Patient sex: M
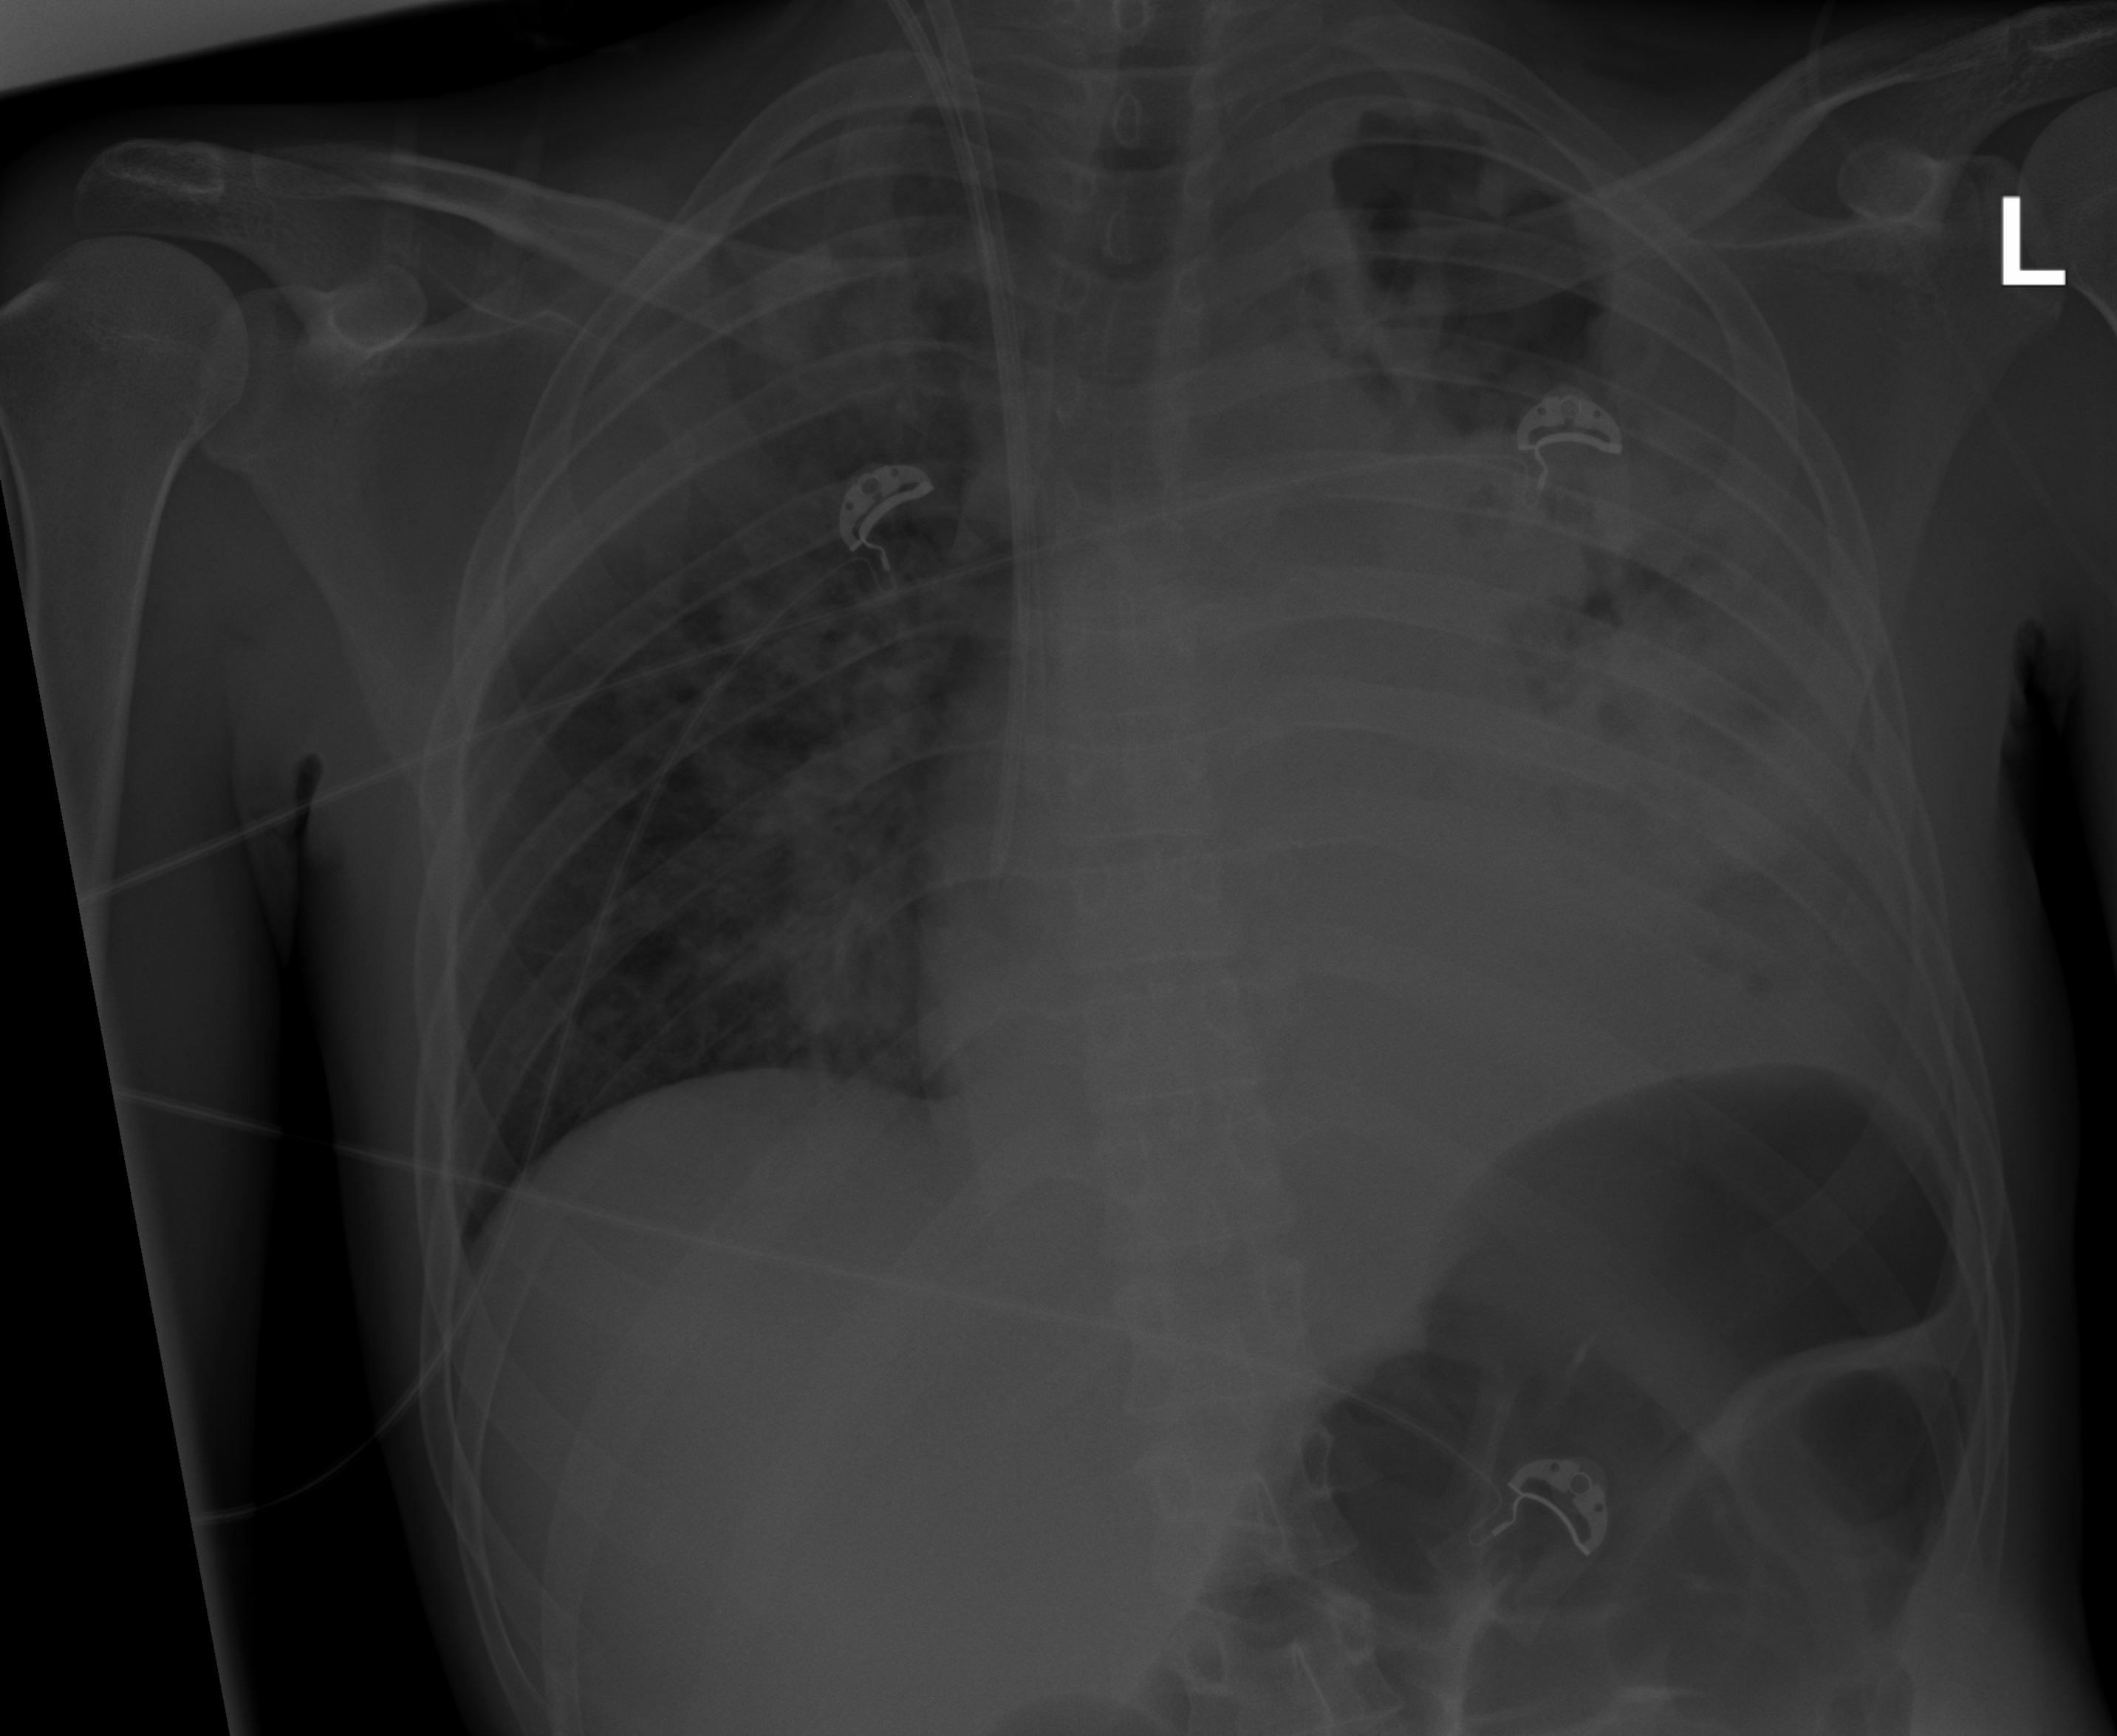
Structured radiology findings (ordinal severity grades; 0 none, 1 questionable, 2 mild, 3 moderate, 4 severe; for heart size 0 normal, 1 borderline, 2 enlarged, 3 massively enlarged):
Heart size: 0
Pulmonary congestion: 0
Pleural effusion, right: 0
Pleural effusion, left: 1
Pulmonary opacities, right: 3
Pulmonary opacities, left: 4
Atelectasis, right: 3
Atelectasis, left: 4